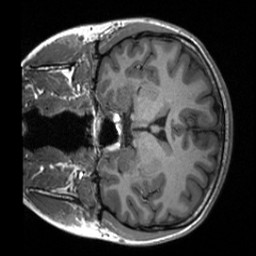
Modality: T1w
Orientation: coronal
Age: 21
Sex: female
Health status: healthy
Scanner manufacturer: siemens
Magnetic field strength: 3 T
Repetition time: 2 s
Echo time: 0.00232 s